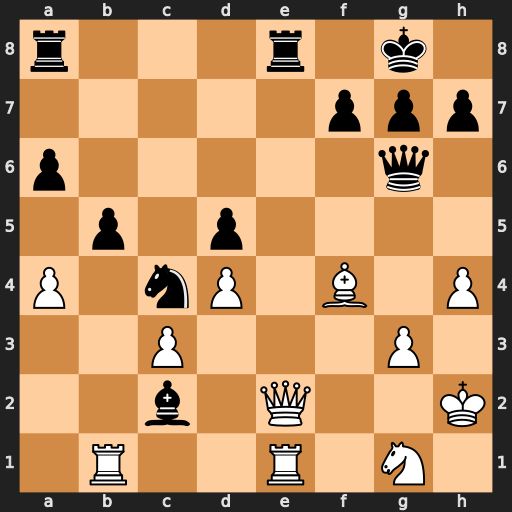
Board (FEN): r3r1k1/5ppp/p5q1/1p1p4/P1nP1B1P/2P3P1/2b1Q2K/1R2R1N1
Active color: w
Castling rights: -
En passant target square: -
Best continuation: Qxe8+ Rxe8 Rxe8#